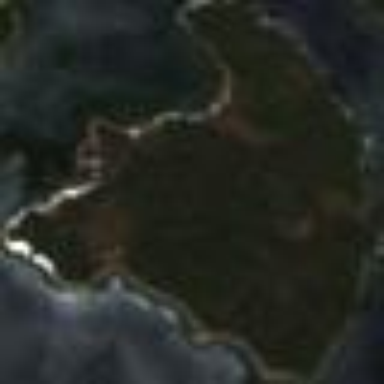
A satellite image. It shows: Islet.